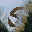
Label: 5